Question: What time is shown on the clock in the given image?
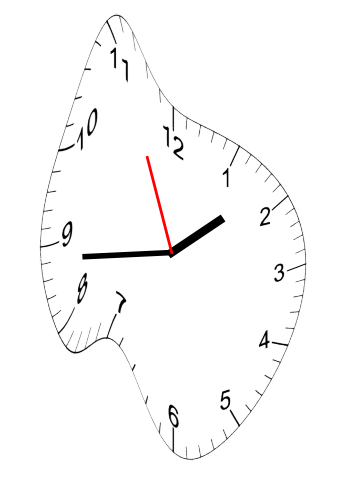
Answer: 01:43:56